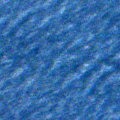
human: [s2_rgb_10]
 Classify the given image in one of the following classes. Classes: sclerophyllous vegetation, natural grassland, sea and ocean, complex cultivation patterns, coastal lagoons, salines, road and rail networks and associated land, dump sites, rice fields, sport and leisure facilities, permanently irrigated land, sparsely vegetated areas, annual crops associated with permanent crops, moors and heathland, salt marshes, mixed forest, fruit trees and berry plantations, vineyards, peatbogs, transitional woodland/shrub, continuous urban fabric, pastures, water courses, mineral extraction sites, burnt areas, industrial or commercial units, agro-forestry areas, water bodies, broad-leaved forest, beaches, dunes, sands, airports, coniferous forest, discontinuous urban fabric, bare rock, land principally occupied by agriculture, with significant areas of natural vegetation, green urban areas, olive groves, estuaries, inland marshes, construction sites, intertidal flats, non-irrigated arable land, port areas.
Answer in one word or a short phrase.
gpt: sea and ocean